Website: crate-barrel
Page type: cart
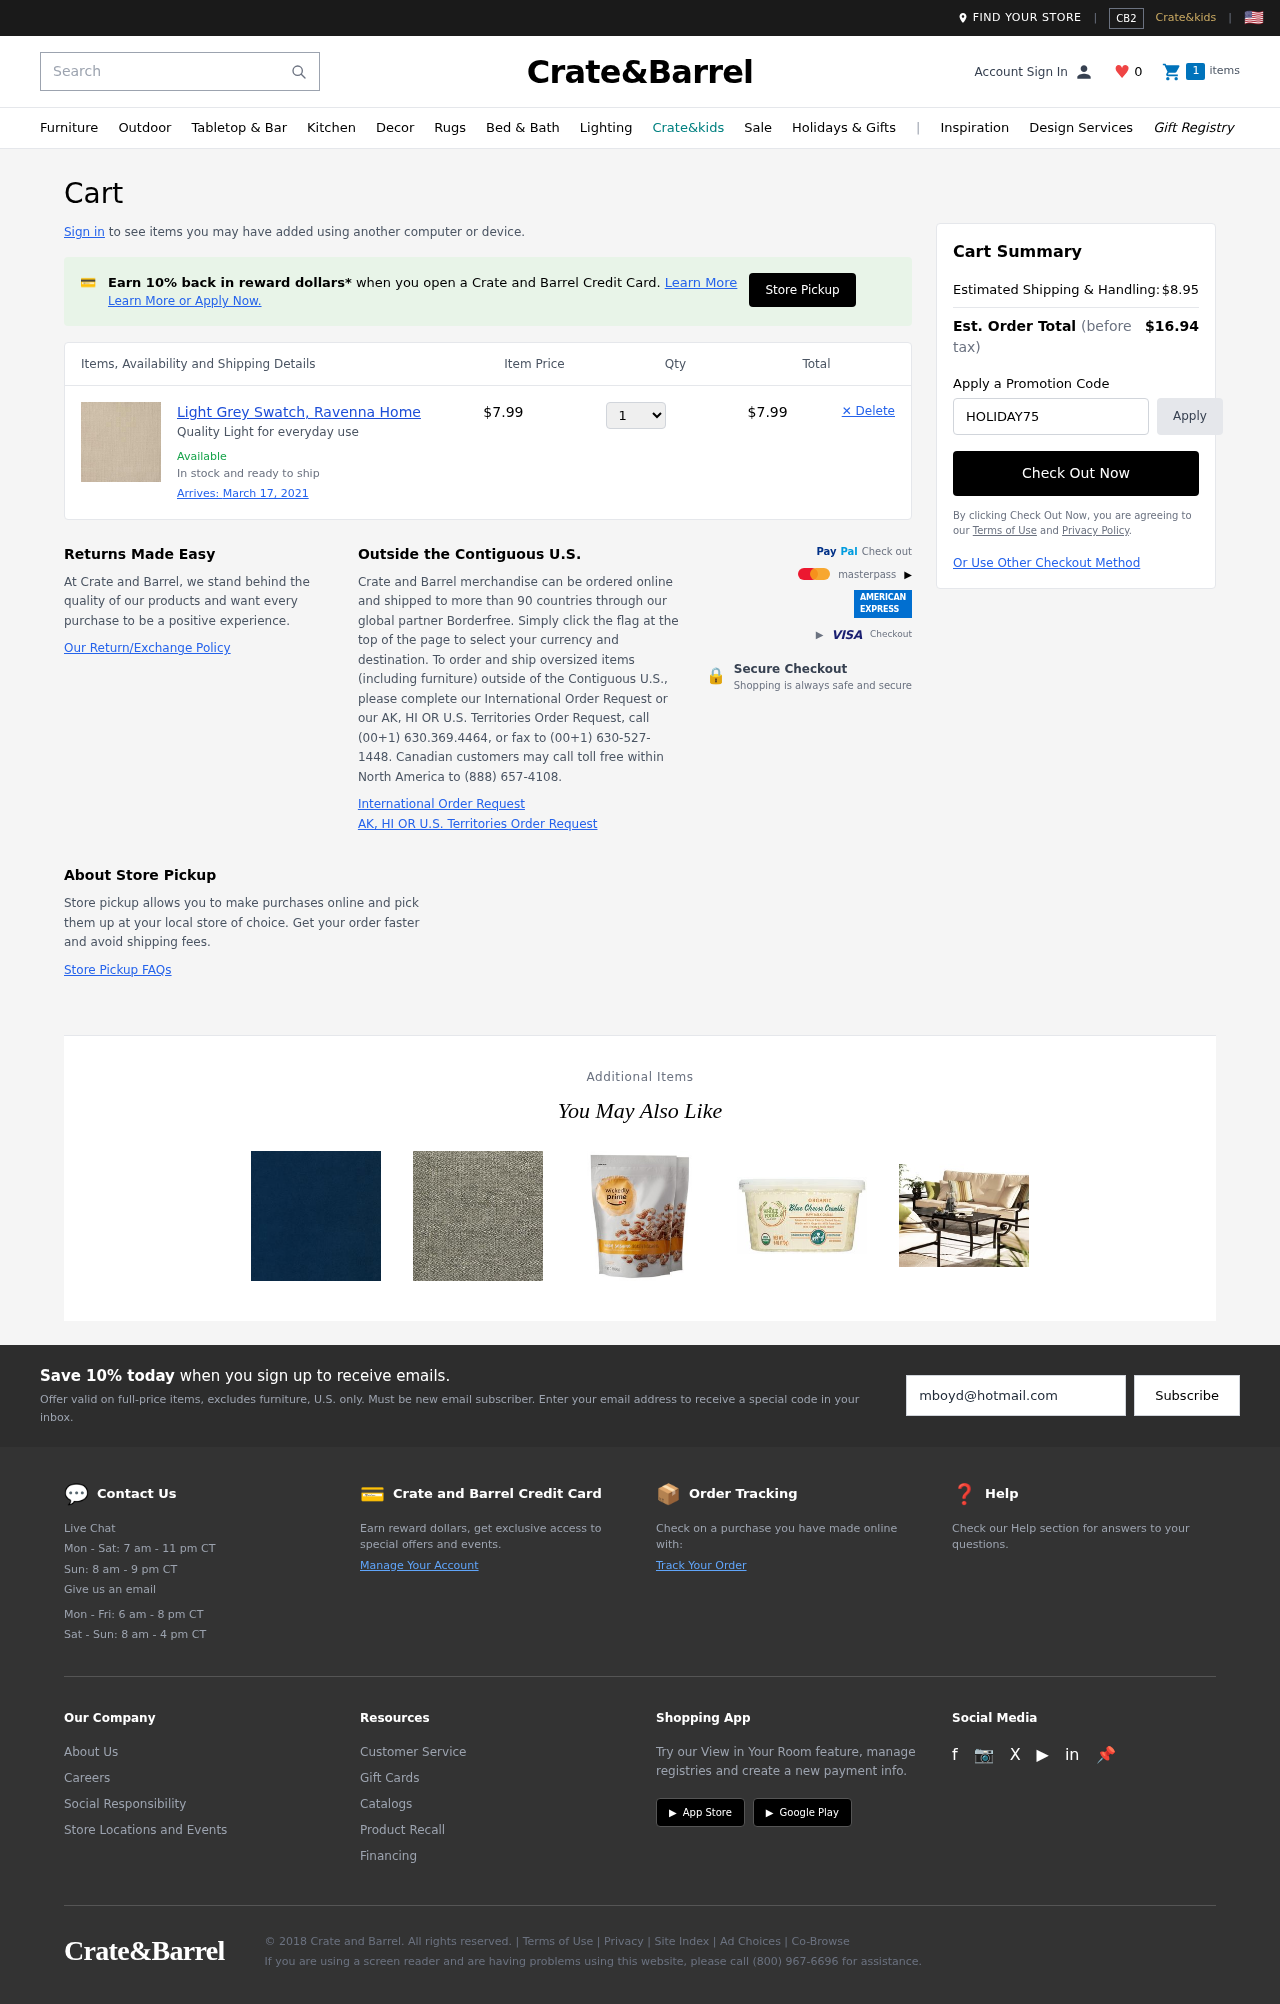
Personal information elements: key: PII_PROMO_CODE
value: HOLIDAY75
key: PII_EMAIL
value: mboyd@hotmail.com
Product elements: key: PRODUCT1_DESC
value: Quality Light for everyday use
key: PRODUCT1_NAME
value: Light Grey Swatch, Ravenna Home
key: PRODUCT1_PRICE
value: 7.99
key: PRODUCT1_QUANTITY
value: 1
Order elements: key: ORDER_DELIVERY_DATE
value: March 17, 2021
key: ORDER_SUBTOTAL
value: $7.99
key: ORDER_SHIPPING_COST
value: $8.95
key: ORDER_TOTAL
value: $16.94